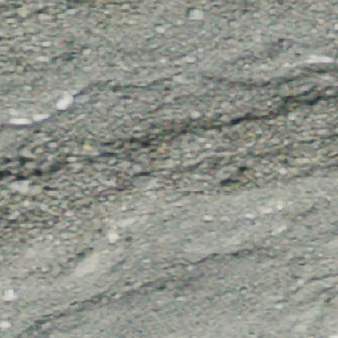
Label: other